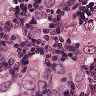
Metastatic tissue present: yes